Interaction volume radius: 5 \u00c5
Interaction volume height: 15 \u00c5
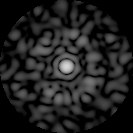
Disorder parameter: 0.7788